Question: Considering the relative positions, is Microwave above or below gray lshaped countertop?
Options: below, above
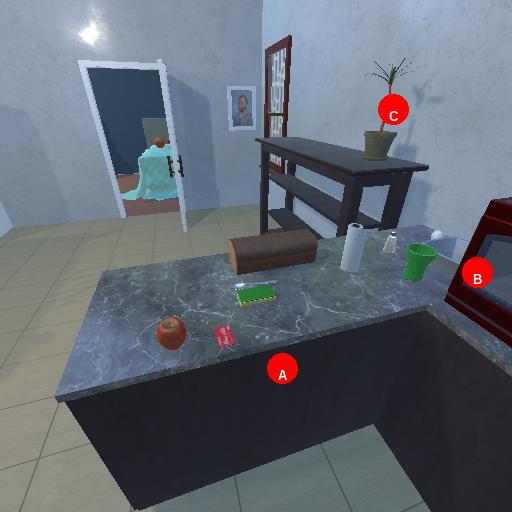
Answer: below